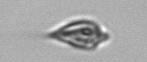
Label: Oxytoxum